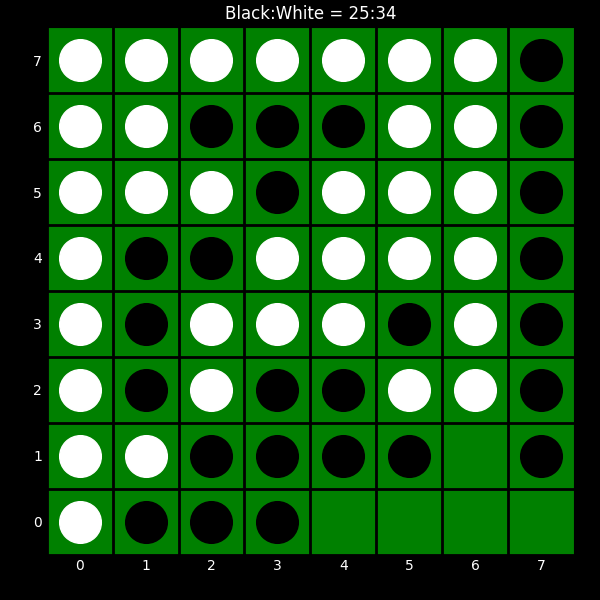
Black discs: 25
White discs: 34